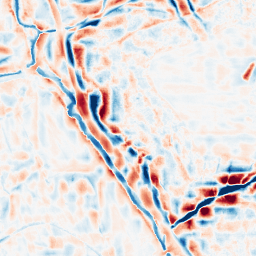
Category: wavelet
Decomposition family: wavelet_reverse_biorthogonal
Decomposition parameters: wavelet: rbio5.5
level: 4
Upsampling method: bspline
Upsampling parameters: scale: 2
Upsampling scale: 2